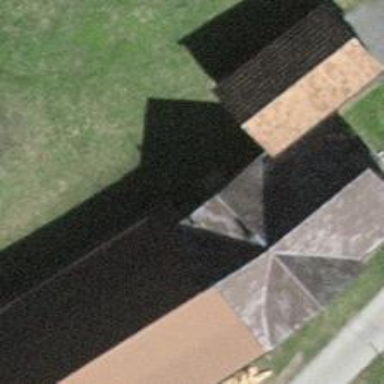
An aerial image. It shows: Shed building.